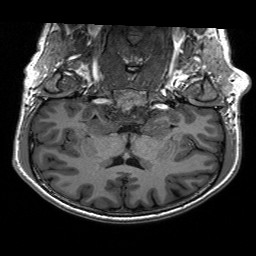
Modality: T1w
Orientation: sagittal
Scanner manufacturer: siemens
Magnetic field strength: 3 T
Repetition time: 2.3 s
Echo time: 0.00197 s